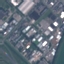
Land use / land cover class: Industrial